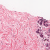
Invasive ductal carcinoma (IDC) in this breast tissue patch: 0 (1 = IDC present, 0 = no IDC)